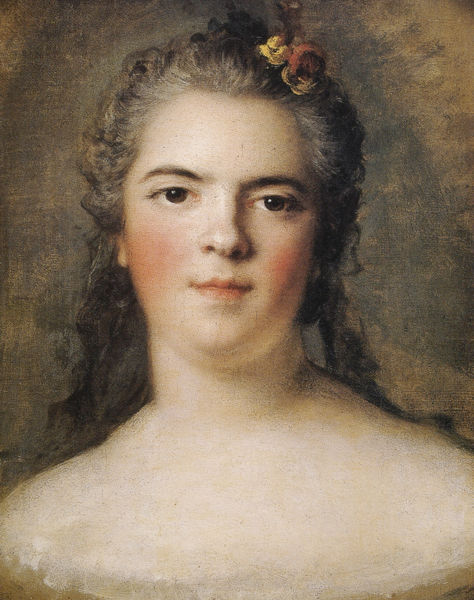
Titel: Madame Infante, duchesse de Parme
Künstler: Jean-Marc Nattier
Standort: Kobenhavn
Institution: Statens Museum for Kunst
Schlagwörter: blau, blätter, dunkel, gemälde, haut, himmel, kopf, mann, nackt, schatten, wolken, bäume, frauen, gelb, grün, mädchen, ocker, ausschnitt, blume, blumen, braun, brust, bunt, dunkelbraun, frau, frisur, grau, haar, hell, hintergrund, kleid, kreide, licht, mund, männer, nase, ohr, orange, pastell, raum, schwarz, stirn, weiss, zimmer, blick, blüte, dame, rot, beige, jung, wand, augen, barock, blass, gesicht, haarschmuck, inkarnat, lang, spitze, bildnis, hals, innenraum, portrait, porträt, öl, auge, haare, halbfigur, adel, spitzen, blatt, augenbrauen, dekollete, dekoltee, frontal, kinn, lippe, lippen, locke, locken, ohren, rokoko, rosa, rouge, schminke, schulter, schultern, skulptur, wangen, wellen, mauer, eben, monochrom, haarband, nacken, red, white, black, dark hair, dick, dress, duktus, face, female, gray, grey, hair, lace, lady, nose, old, painting, woman, yellow, zopf, detail, brauen, büste, pupillen, flowers, madam, pink, brown, junge, rüsche, rüschen, teint, wange, ölfarbe, augenbraue, fein, gesteck, bouquet, wände, schulterfrei, greis, porzellan, acryl, portait, proträt, allegorie, flora, puppe, nasenloch, pupille, nasenlöcher, männlich, iris, portät, flower, skin, antlitz, background, girl, head, young, frei, eyes, dekolltee, blumenschmuck, weich, brow, chin, mouth, romantic, abgeschnitten, decoltee, curls, smile, nattier, atellier, nasenflügel, bright, blumenbouquet, blush, cheeks, neck, pose, shoulder, gepudert, harr, ebenmäßig, farbpalette, gebrochen, bare, lips, long hair, pale, shoulders, simple, braune augen, tan, bow, decolletee, women, ergraut, blumr, gries, bild, stecker, decolltee, sick, rosy, grey hair, wavy, lockenn, hairdo, three-quarter length, torso, curly hair, brows, midieval, neutral, feminine, spruce, dark eyes, madame, caucasian, rosy cheeks, haarscmuck, augenleuchten, bare shoulder, low cut dress, caucasia, female portrait, sheeks, clavical, porträtminiatur, sloping, reuben, ölfarbe dick, long curls, creamy, riboon, reubenisk